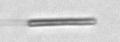
Label: fiber